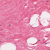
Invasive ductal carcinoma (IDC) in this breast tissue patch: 0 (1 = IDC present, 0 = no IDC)